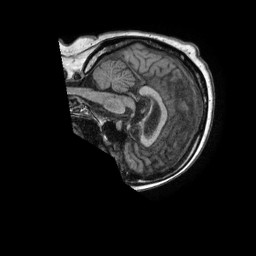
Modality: T1w
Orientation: sagittal
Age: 80
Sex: female
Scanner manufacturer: philips
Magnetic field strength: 1.5 T
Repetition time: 0.007005 s
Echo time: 0.003174 s